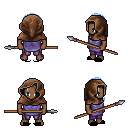
a pixel art fantasy rpg character, male body template, human, dark skin, chain tabard jacket, magenta pants, white cyan long hairstyle, cloth hood, black slippers, spear, four views (front, back, left, right), 2x2 character sprite sheet, small pixel art, hard edges, no anti-aliasing